Question: I am using PyOpenGL with PyGame (although I am also trying to copy the game into c++ as well), and I would like to draw some low-poly trees in my game, something like the one in the picture below.
But at the moment I only know how to draw simple flat surfaces and put textures on them (by creating an array of x,y,z coordinates and texture coordinates and using glDrawArrays). Is there a way to make something like the tree below using only opengl (would it involve 3d texture coordinates?) or do I need an external graphics engine?
If I do need a graphics designer, does anyone have any recommendations, and then am I right that I would need to pass the vertices to an array in python and then use that in glDrawElements?

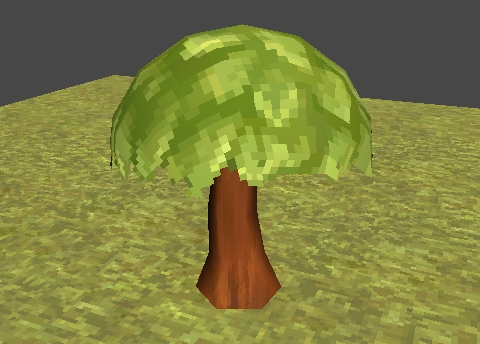
Answer: After some point, you cannot handle complex objects by just defining 3D vertexes in Opengl. Instead you need object model that you can include it to your project. Most of the objects models are come with their texture files and texture coordinates included so you don't need to worry about texturing them.
For loading objects into your scene, I suggest you to use <URL>